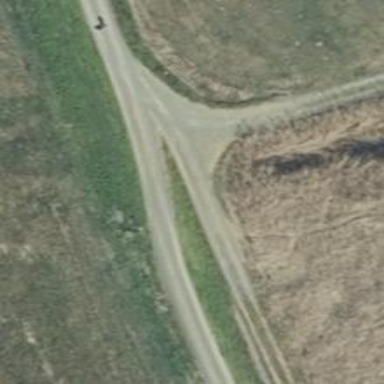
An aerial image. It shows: Gravel track of grade3 type.